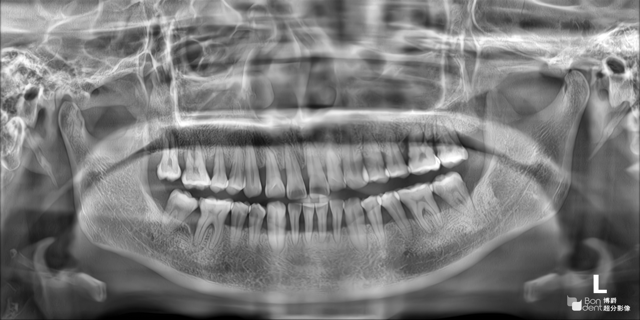
adult